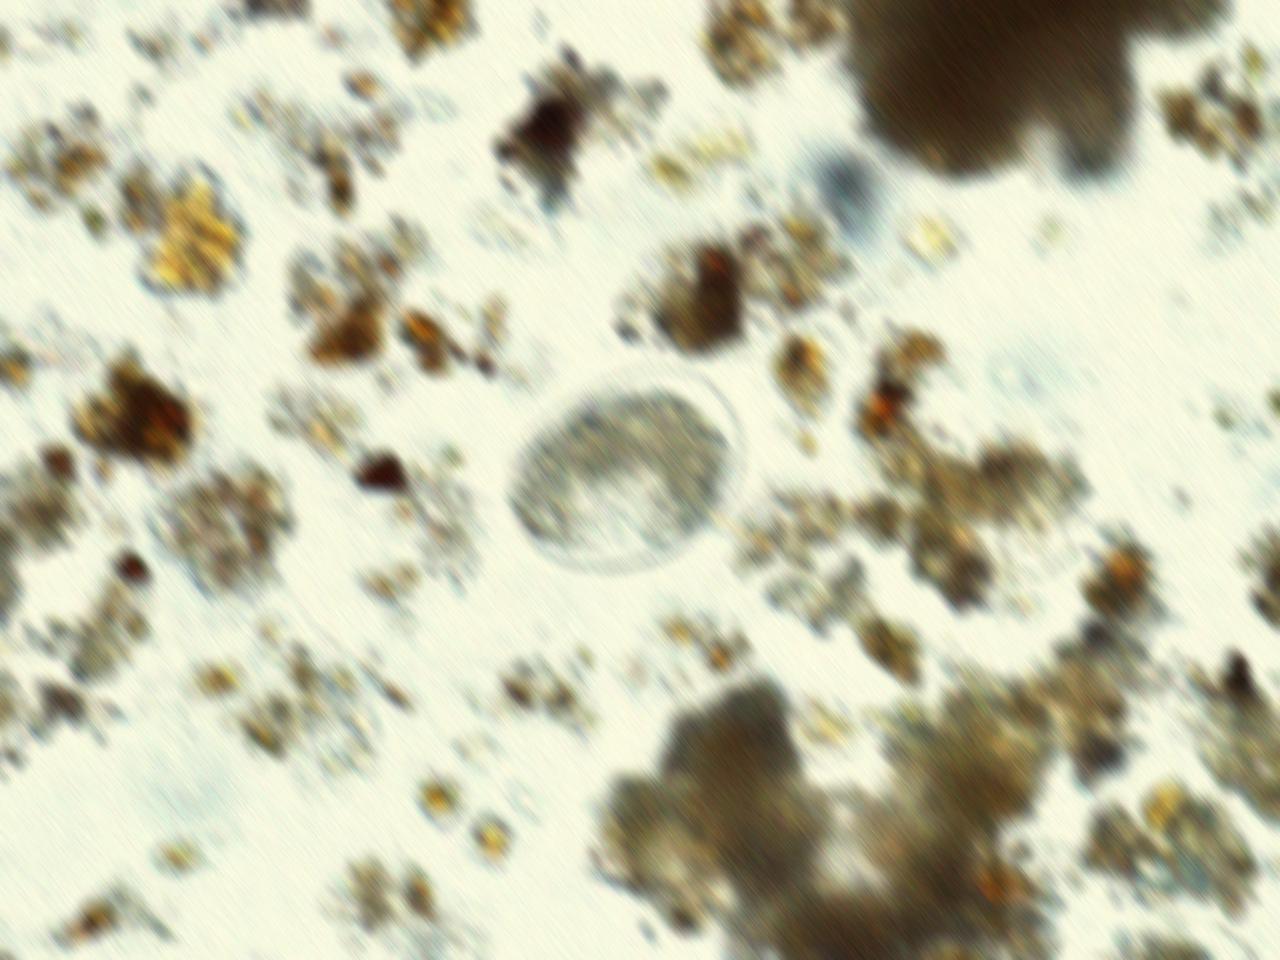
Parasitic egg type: Hookworm egg